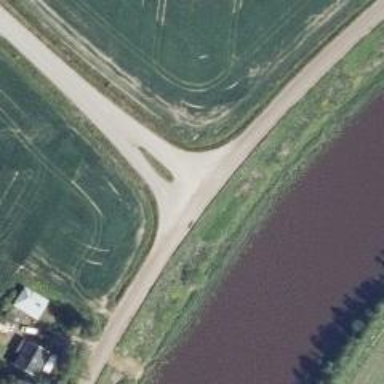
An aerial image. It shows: Tertiary road.